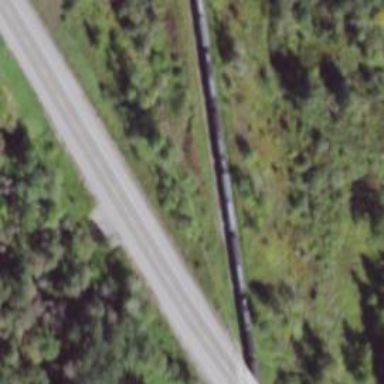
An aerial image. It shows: Disused railway.